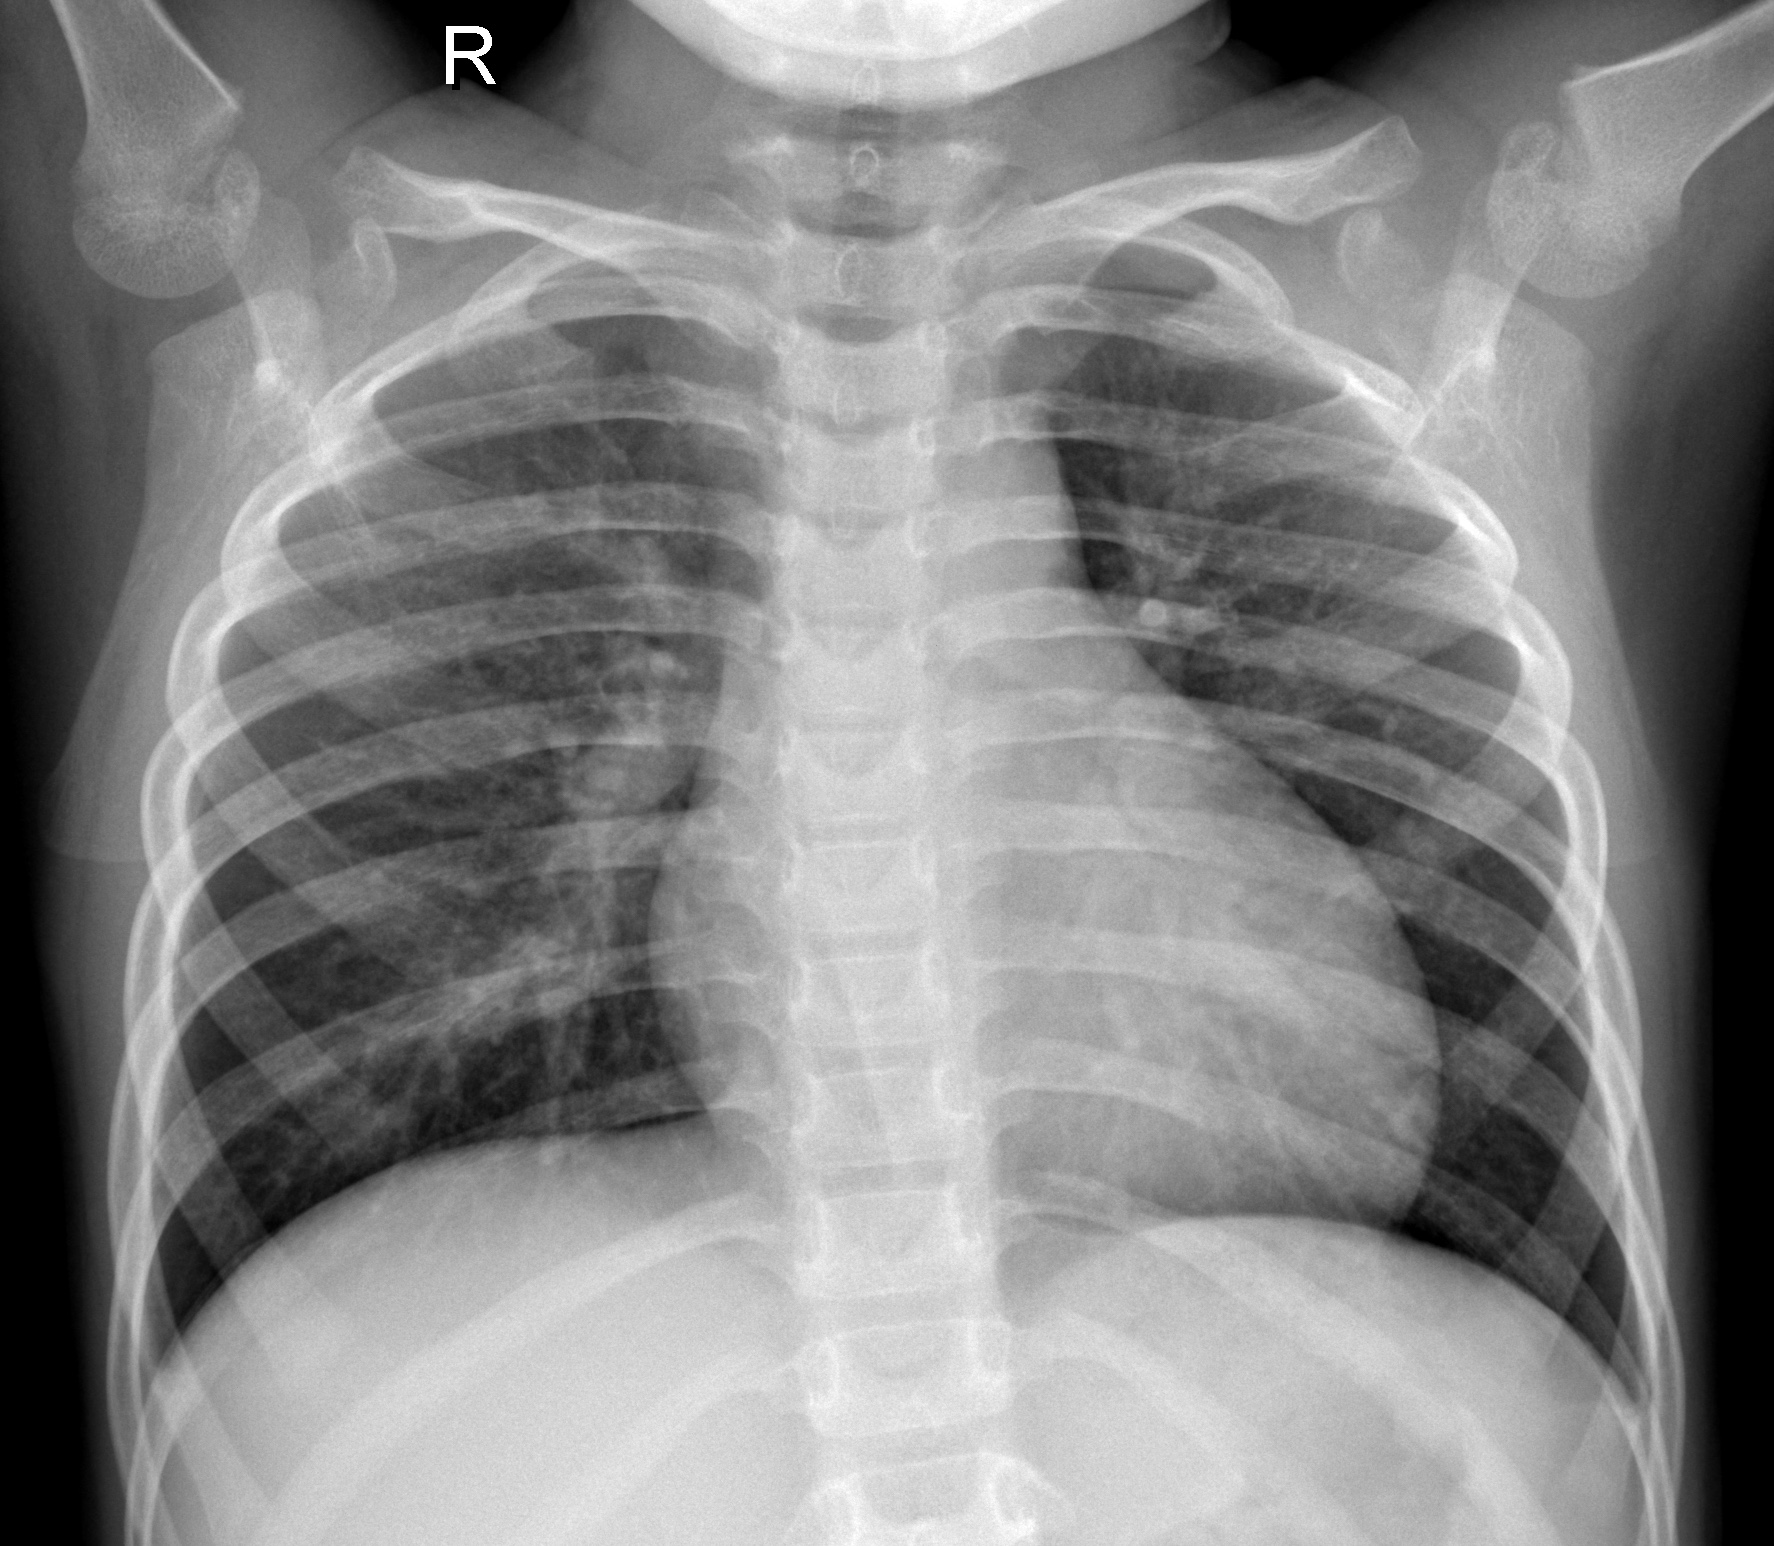
Diagnosis: NORMAL